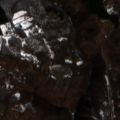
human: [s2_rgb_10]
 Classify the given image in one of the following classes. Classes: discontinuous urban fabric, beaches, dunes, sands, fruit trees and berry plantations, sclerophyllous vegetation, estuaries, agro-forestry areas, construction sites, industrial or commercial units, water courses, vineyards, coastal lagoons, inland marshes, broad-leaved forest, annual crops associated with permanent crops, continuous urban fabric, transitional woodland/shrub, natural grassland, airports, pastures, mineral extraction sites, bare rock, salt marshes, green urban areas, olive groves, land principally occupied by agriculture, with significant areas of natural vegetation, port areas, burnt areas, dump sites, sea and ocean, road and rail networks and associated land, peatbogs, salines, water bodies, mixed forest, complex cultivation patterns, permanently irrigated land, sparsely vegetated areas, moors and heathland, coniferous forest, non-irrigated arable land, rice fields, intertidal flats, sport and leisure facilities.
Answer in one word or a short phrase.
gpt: land principally occupied by agriculture, with significant areas of natural vegetation, broad-leaved forest, coniferous forest, mixed forest, natural grassland